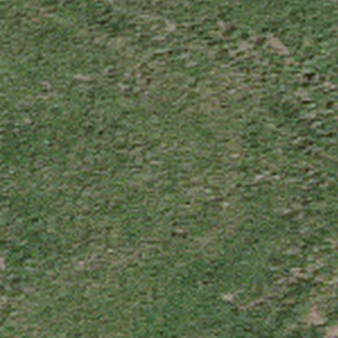
Label: other